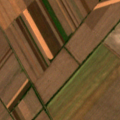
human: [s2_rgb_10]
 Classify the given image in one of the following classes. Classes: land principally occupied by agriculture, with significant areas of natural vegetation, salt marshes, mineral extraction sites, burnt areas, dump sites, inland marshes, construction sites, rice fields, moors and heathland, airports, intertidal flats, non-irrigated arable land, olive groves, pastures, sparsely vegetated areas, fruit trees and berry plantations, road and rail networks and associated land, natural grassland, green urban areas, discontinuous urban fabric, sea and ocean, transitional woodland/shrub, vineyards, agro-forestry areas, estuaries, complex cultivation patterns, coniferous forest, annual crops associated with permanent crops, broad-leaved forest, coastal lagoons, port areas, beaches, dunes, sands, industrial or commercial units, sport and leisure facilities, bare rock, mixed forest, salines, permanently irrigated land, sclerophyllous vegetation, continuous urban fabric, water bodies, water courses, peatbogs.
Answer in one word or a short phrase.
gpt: non-irrigated arable land